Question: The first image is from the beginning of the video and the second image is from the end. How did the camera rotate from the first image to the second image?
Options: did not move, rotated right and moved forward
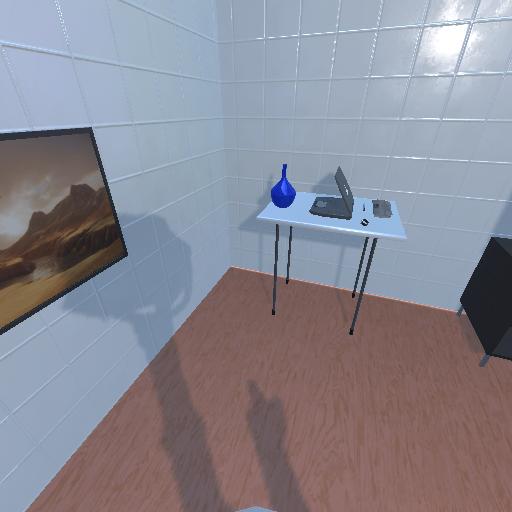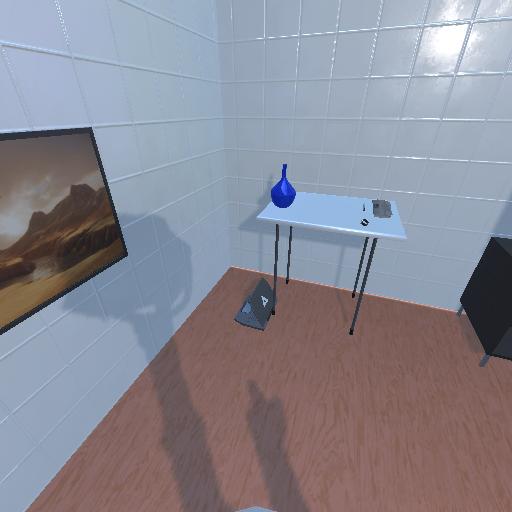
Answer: did not move